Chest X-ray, PA view. Patient: 57 years old, sex M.
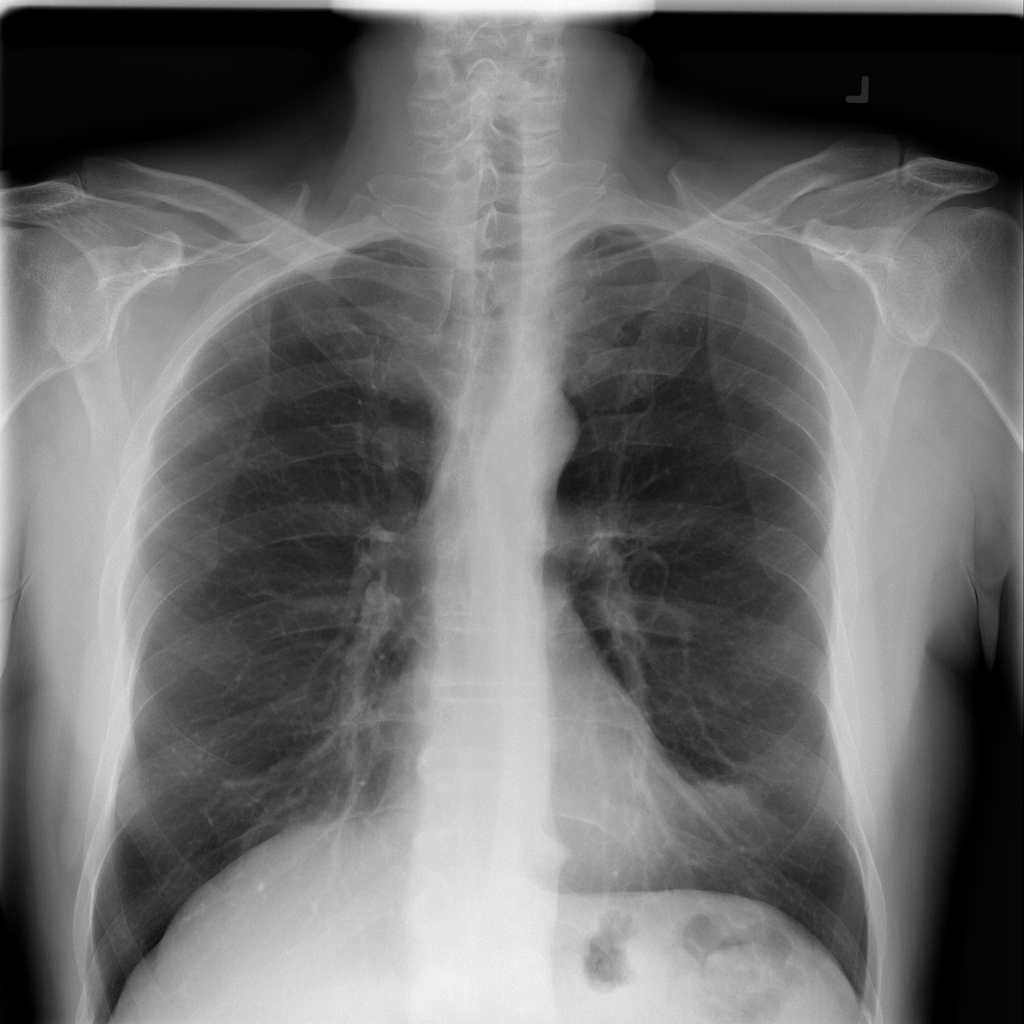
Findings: No Finding